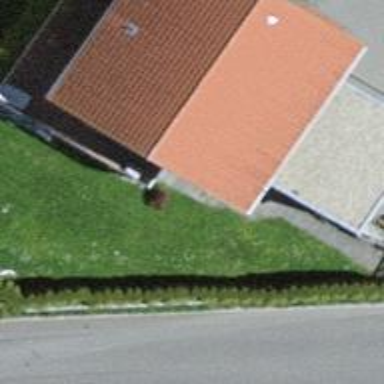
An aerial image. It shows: Simple house.